Question: I make a radiobutton style and I called it RadioButtonStyle but in my code behind, when I write the name of my radiobutton Q1A and trying Q1A.RadioContentTxt it does not come up.

see.
here is my Style : '
'''
<ResourceDictionary xmlns="http://schemas.microsoft.com/winfx/2006/xaml/presentation"
xmlns:x="http://schemas.microsoft.com/winfx/2006/xaml"
xmlns:local="clr-namespace:SpeedReadingControl">
<Style x:Key="FocusVisual">
<Setter Property="Control.Template">
<Setter.Value>
<ControlTemplate>
<Rectangle Margin="2" SnapsToDevicePixels="true" Stroke="{DynamicResource {x:Static SystemColors.ControlTextBrushKey}}" StrokeThickness="1" StrokeDashArray="1 2"/>
</ControlTemplate>
</Setter.Value>
</Setter>
</Style>
<SolidColorBrush x:Key="RadioButton.Static.Background" Color="#FFFFFFFF"/>
<SolidColorBrush x:Key="RadioButton.Static.Border" Color="#FFE4F0FF"/>
<Style x:Key="OptionMarkFocusVisual">
<Setter Property="Control.Template">
<Setter.Value>
<ControlTemplate>
<Rectangle Margin="14,0,0,0" SnapsToDevicePixels="true" Stroke="{DynamicResource {x:Static SystemColors.ControlTextBrushKey}}" StrokeThickness="1" StrokeDashArray="1 2"/>
</ControlTemplate>
</Setter.Value>
</Setter>
</Style>
<SolidColorBrush x:Key="RadioButton.MouseOver.Background" Color="#FFF3F9FF"/>
<SolidColorBrush x:Key="RadioButton.MouseOver.Border" Color="#FF5593FF"/>
<SolidColorBrush x:Key="RadioButton.MouseOver.Glyph" Color="#FF212121"/>
<SolidColorBrush x:Key="RadioButton.Disabled.Background" Color="#FFE6E6E6"/>
<SolidColorBrush x:Key="RadioButton.Disabled.Border" Color="#FFBCBCBC"/>
<SolidColorBrush x:Key="RadioButton.Disabled.Glyph" Color="#FF707070"/>
<SolidColorBrush x:Key="RadioButton.Pressed.Background" Color="#FFD9ECFF"/>
<SolidColorBrush x:Key="RadioButton.Pressed.Border" Color="#FF3C77DD"/>
<SolidColorBrush x:Key="RadioButton.Pressed.Glyph" Color="#FF212121"/>
<SolidColorBrush x:Key="RadioButton.Static.Glyph" Color="#FF212121"/>
<Style x:Key="RadioButtonStyle" TargetType="{x:Type RadioButton}">
<Setter Property="FocusVisualStyle" Value="{StaticResource FocusVisual}"/>
<Setter Property="Background" Value="{StaticResource RadioButton.Static.Background}"/>
<Setter Property="BorderBrush" Value="{StaticResource RadioButton.Static.Border}"/>
<Setter Property="Foreground" Value="{DynamicResource {x:Static SystemColors.ControlTextBrushKey}}"/>
<Setter Property="BorderThickness" Value="1"/>
<Setter Property="Template">
<Setter.Value>
<ControlTemplate TargetType="{x:Type RadioButton}">
<ControlTemplate.Resources>
<Storyboard x:Key="OncheckSB">
<ColorAnimationUsingKeyFrames Storyboard.TargetProperty="(TextElement.Background).(SolidColorBrush.Color)" Storyboard.TargetName="RadioContentTxt">
<EasingColorKeyFrame KeyTime="0" Value="#FFE4F0FF"/>
</ColorAnimationUsingKeyFrames>
<ColorAnimationUsingKeyFrames Storyboard.TargetProperty="(Panel.Background).(SolidColorBrush.Color)" Storyboard.TargetName="radioButtonBorder">
<EasingColorKeyFrame KeyTime="0:0:0.1" Value="#FF0075FF"/>
</ColorAnimationUsingKeyFrames>
<Int32AnimationUsingKeyFrames Storyboard.TargetProperty="(Grid.RowSpan)" Storyboard.TargetName="radioButtonBorder">
<EasingInt32KeyFrame KeyTime="0:0:0.1" Value="2"/>
</Int32AnimationUsingKeyFrames>
</Storyboard>
</ControlTemplate.Resources>
<Grid x:Name="templateRoot" Background="Transparent" Height="14" SnapsToDevicePixels="True">
<Grid.ColumnDefinitions>
<ColumnDefinition Width="Auto"/>
<ColumnDefinition Width="*"/>
</Grid.ColumnDefinitions>
<Border x:Name="radioButtonBorder" BorderBrush="AliceBlue" BorderThickness="{TemplateBinding BorderThickness}" Background="White" CornerRadius="100" HorizontalAlignment="{TemplateBinding HorizontalContentAlignment}" Margin="1,1,2,1" VerticalAlignment="{TemplateBinding VerticalContentAlignment}">
<Grid x:Name="markGrid" Margin="4" >
<Canvas HorizontalAlignment="Left" >
<Path x:Name="CheckMarkIcon" Canvas.Left="-2" StrokeThickness="2" Stretch="Fill" Stroke="White" StrokeLineJoin="Round" StrokeStartLineCap="Round" StrokeEndLineCap="Round" Data="M427 391.5L429.5 394L435 389"/>
</Canvas>
<Ellipse x:Name="optionMark" Fill="White" MinWidth="6" MinHeight="6" Opacity="0"/>
</Grid>
</Border>
<TextBlock x:Name="RadioContentTxt" Grid.Column="1" Foreground="#33454B57" Margin="3,1,667.25,4562" TextWrapping="Wrap" Text="" Background="Transparent"/>
</Grid>
<ControlTemplate.Triggers>
<Trigger Property="IsChecked" Value="True">
<Trigger.ExitActions>
<StopStoryboard BeginStoryboardName="OncheckSB_BeginStoryboard"/>
</Trigger.ExitActions>
<Trigger.EnterActions>
<BeginStoryboard x:Name="OncheckSB_BeginStoryboard" Storyboard="{StaticResource OncheckSB}"/>
</Trigger.EnterActions>
</Trigger>
<Trigger Property="HasContent" Value="true">
<Setter Property="FocusVisualStyle" Value="{StaticResource OptionMarkFocusVisual}"/>
<Setter Property="Padding" Value="4,-1,0,0"/>
</Trigger>
<Trigger Property="IsMouseOver" Value="true">
<Setter Property="Background" TargetName="radioButtonBorder" Value="{StaticResource RadioButton.MouseOver.Background}"/>
<Setter Property="BorderBrush" TargetName="radioButtonBorder" Value="{StaticResource RadioButton.MouseOver.Border}"/>
<Setter Property="Fill" TargetName="optionMark" Value="{StaticResource RadioButton.MouseOver.Glyph}"/>
</Trigger>
<Trigger Property="IsEnabled" Value="false">
<Setter Property="Background" TargetName="radioButtonBorder" Value="{StaticResource RadioButton.Disabled.Background}"/>
<Setter Property="BorderBrush" TargetName="radioButtonBorder" Value="{StaticResource RadioButton.Disabled.Border}"/>
<Setter Property="Fill" TargetName="optionMark" Value="{StaticResource RadioButton.Disabled.Glyph}"/>
</Trigger>
<Trigger Property="IsPressed" Value="true">
<Setter Property="Background" TargetName="radioButtonBorder" Value="{StaticResource RadioButton.Pressed.Background}"/>
<Setter Property="BorderBrush" TargetName="radioButtonBorder" Value="{StaticResource RadioButton.Pressed.Border}"/>
<Setter Property="Fill" TargetName="optionMark" Value="{StaticResource RadioButton.Pressed.Glyph}"/>
</Trigger>
<Trigger Property="IsChecked" Value="true">
<Setter Property="Opacity" TargetName="optionMark" Value="1"/>
</Trigger>
<Trigger Property="IsChecked" Value="{x:Null}">
<Setter Property="Opacity" TargetName="optionMark" Value="0.56"/>
</Trigger>
</ControlTemplate.Triggers>
</ControlTemplate>
</Setter.Value>
</Setter>
</Style>
</ResourceDictionary>
'''
I make it using Blend.
How do I set my RadioContentTxt.Text from the code behind?
I try doing Q1A.Content
but it does not work.
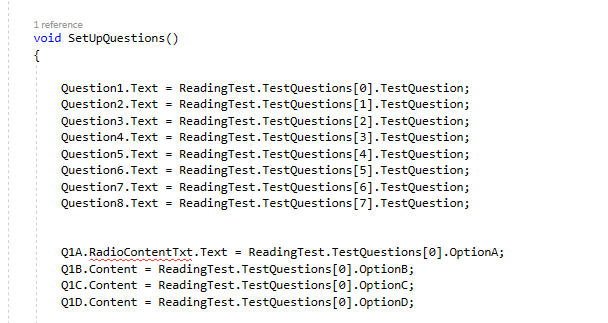
Answer: Bind the 'TextBlock' in the template to the 'Content' property of the control:
'''
<TextBlock x:Name="RadioContentTxt" Grid.Column="1" Foreground="#33454B57" TextWrapping="Wrap"
Text="{TemplateBinding Content}" Background="Transparent"/>
'''
...and set the 'Content' property:
'''
Q1A.Content = "...";
'''
You cannot directly access an element in the template using a property of the control.